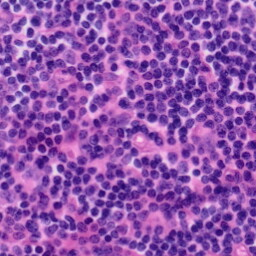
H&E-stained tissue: Tonsil